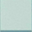
Piece: xx